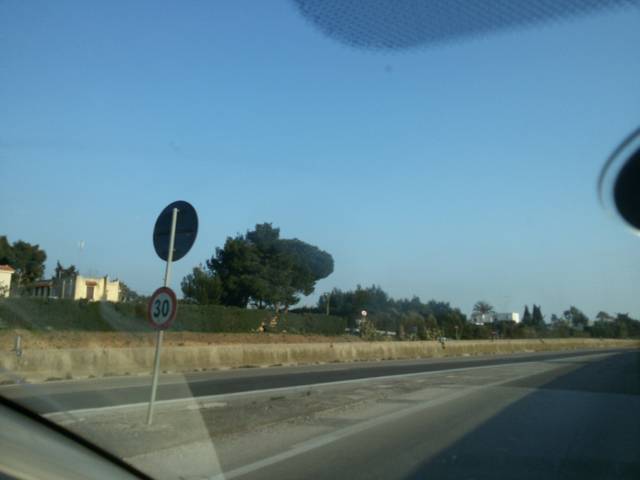
Region: Italy
Coordinates: 40.642, 17.914